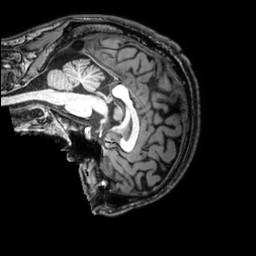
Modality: T1w
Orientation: sagittal
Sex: male
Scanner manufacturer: philips
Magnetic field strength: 3 T
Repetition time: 0.008116 s
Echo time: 0.00372 s